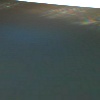
Label: sunburn